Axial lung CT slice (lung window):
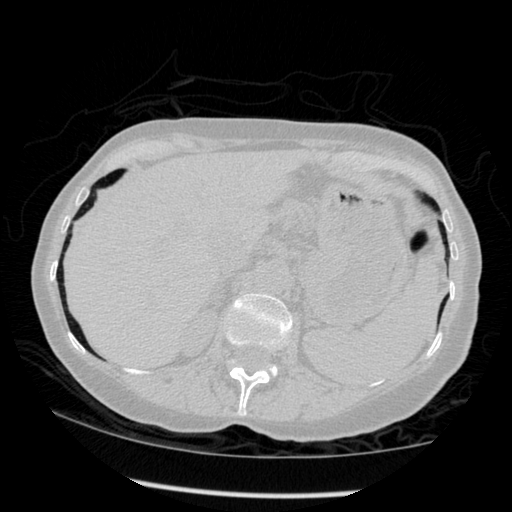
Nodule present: no